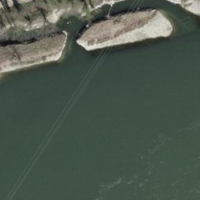
EUNIS habitat code: 15
Species observed at this site:
Quercus robur